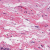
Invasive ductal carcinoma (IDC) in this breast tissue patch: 0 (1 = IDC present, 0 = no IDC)